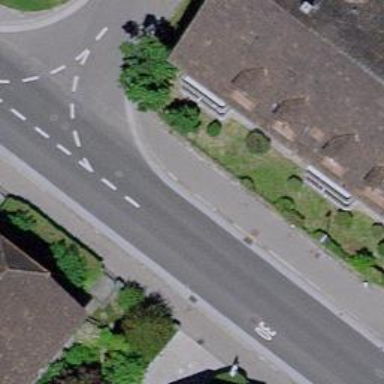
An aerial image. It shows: Kerb barrier.